Question: I know this gets asked a lot, but I'm having trouble making a 100% stacked bar plot in R. I know there are tons of pages out there explaining how, but nothing is working and I think the data I'm importing isn't configured correctly, so basically I want to know what I'm doing wrong in that respect. The data I'm using looks like the data in the attached picture. I'm able to create the exact chart I want in Excel, which I've also attached (the bar graph on the right; I couldn't attach more than one picture so they're just both in the same one), but for various reasons I need it to be in R. Is the way the data is written in Excel incorrect, and if so, how do I make it right?

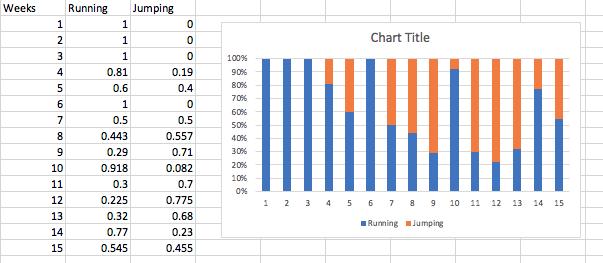
Answer: In 'ggplot2' at least, you need to convert your data from "wide" to "long" format. Below, I use the 'tidyr::gather' function to "gather" the two data columns ("running" and "jumping") into a single "fraction" column, which you can then color by "activity".
'''
library(magrittr) # For pipe (%>%)
dat <- tibble::tibble(
weeks = 1:15,
running = runif(15, 0, 1),
jumping = 1 - running
)
dat
#> # A tibble: 15 x 3
#> weeks running jumping
#> <int> <dbl> <dbl>
#> 1 1 0.675 0.325
#> 2 2 0.727 0.273
#> 3 3 0.430 0.570
#> 4 4 0.324 0.676
#> 5 5 0.809 0.191
#> 6 6 0.260 0.740
#> 7 7 0.433 0.567
#> 8 8 0.872 0.128
#> 9 9 0.0288 0.971
#> 10 10 0.903 0.0970
#> 11 11 0.295 0.705
#> 12 12 0.538 0.462
#> 13 13 0.342 0.658
#> 14 14 0.291 0.709
#> 15 15 0.877 0.123
library(ggplot2)
dat_long <- dat %>%
tidyr::gather(activity, fraction, running, jumping)
dat_long
#> # A tibble: 30 x 3
#> weeks activity fraction
#> <int> <chr> <dbl>
#> 1 1 running 0.675
#> 2 2 running 0.727
#> 3 3 running 0.430
#> 4 4 running 0.324
#> 5 5 running 0.809
#> 6 6 running 0.260
#> 7 7 running 0.433
#> 8 8 running 0.872
#> 9 9 running 0.0288
#> 10 10 running 0.903
#> # ... with 20 more rows
ggplot(dat_long) +
aes(x = factor(weeks), y = fraction, fill = activity) +
geom_col()
'''

You can also do this in base R by converting to a "wide" matrix. (Note that I also use '[, -1]' to drop the first column).
'''
dat_tmat <- t(as.matrix(dat[, -1]))
dat_tmat
#> [,1] [,2] [,3] [,4] [,5] [,6]
#> running <PHONE> <PHONE> <PHONE> <PHONE> 0.93068128 <PHONE>
#> jumping <PHONE> <PHONE> <PHONE> <PHONE> 0.<PHONE> <PHONE>
#> [,7] [,8] [,9] [,10] [,11] [,12]
#> running 0.<PHONE> <PHONE> <PHONE> 0.007479232 0.<PHONE> <PHONE>
#> jumping 0.92270637 <PHONE> <PHONE> 0.992520768 0.97008235 <PHONE>
#> [,13] [,14] [,15]
#> running <PHONE> <PHONE> <PHONE>
#> jumping <PHONE> <PHONE> <PHONE>
barplot(dat_tmat, col = c("blue", "red"))
legend("topleft", c("running", "jumping"), col = c("blue", "red"), lwd = 5, bg = "white")
'''